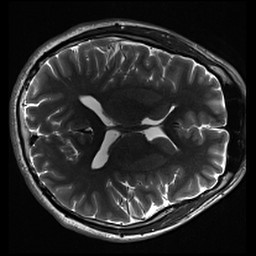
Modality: inplaneT2
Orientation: axial